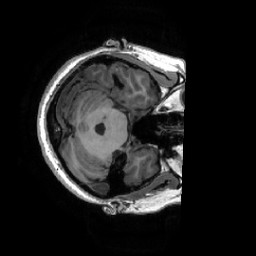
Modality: T1w
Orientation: axial
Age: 30
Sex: female
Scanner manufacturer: ge
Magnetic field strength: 3 T
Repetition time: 0.0073 s
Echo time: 0.003 s